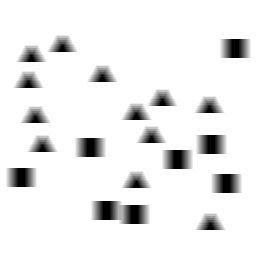
Squares: 8
Triangles: 12
Stars: 0
Total shapes: 20